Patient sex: F
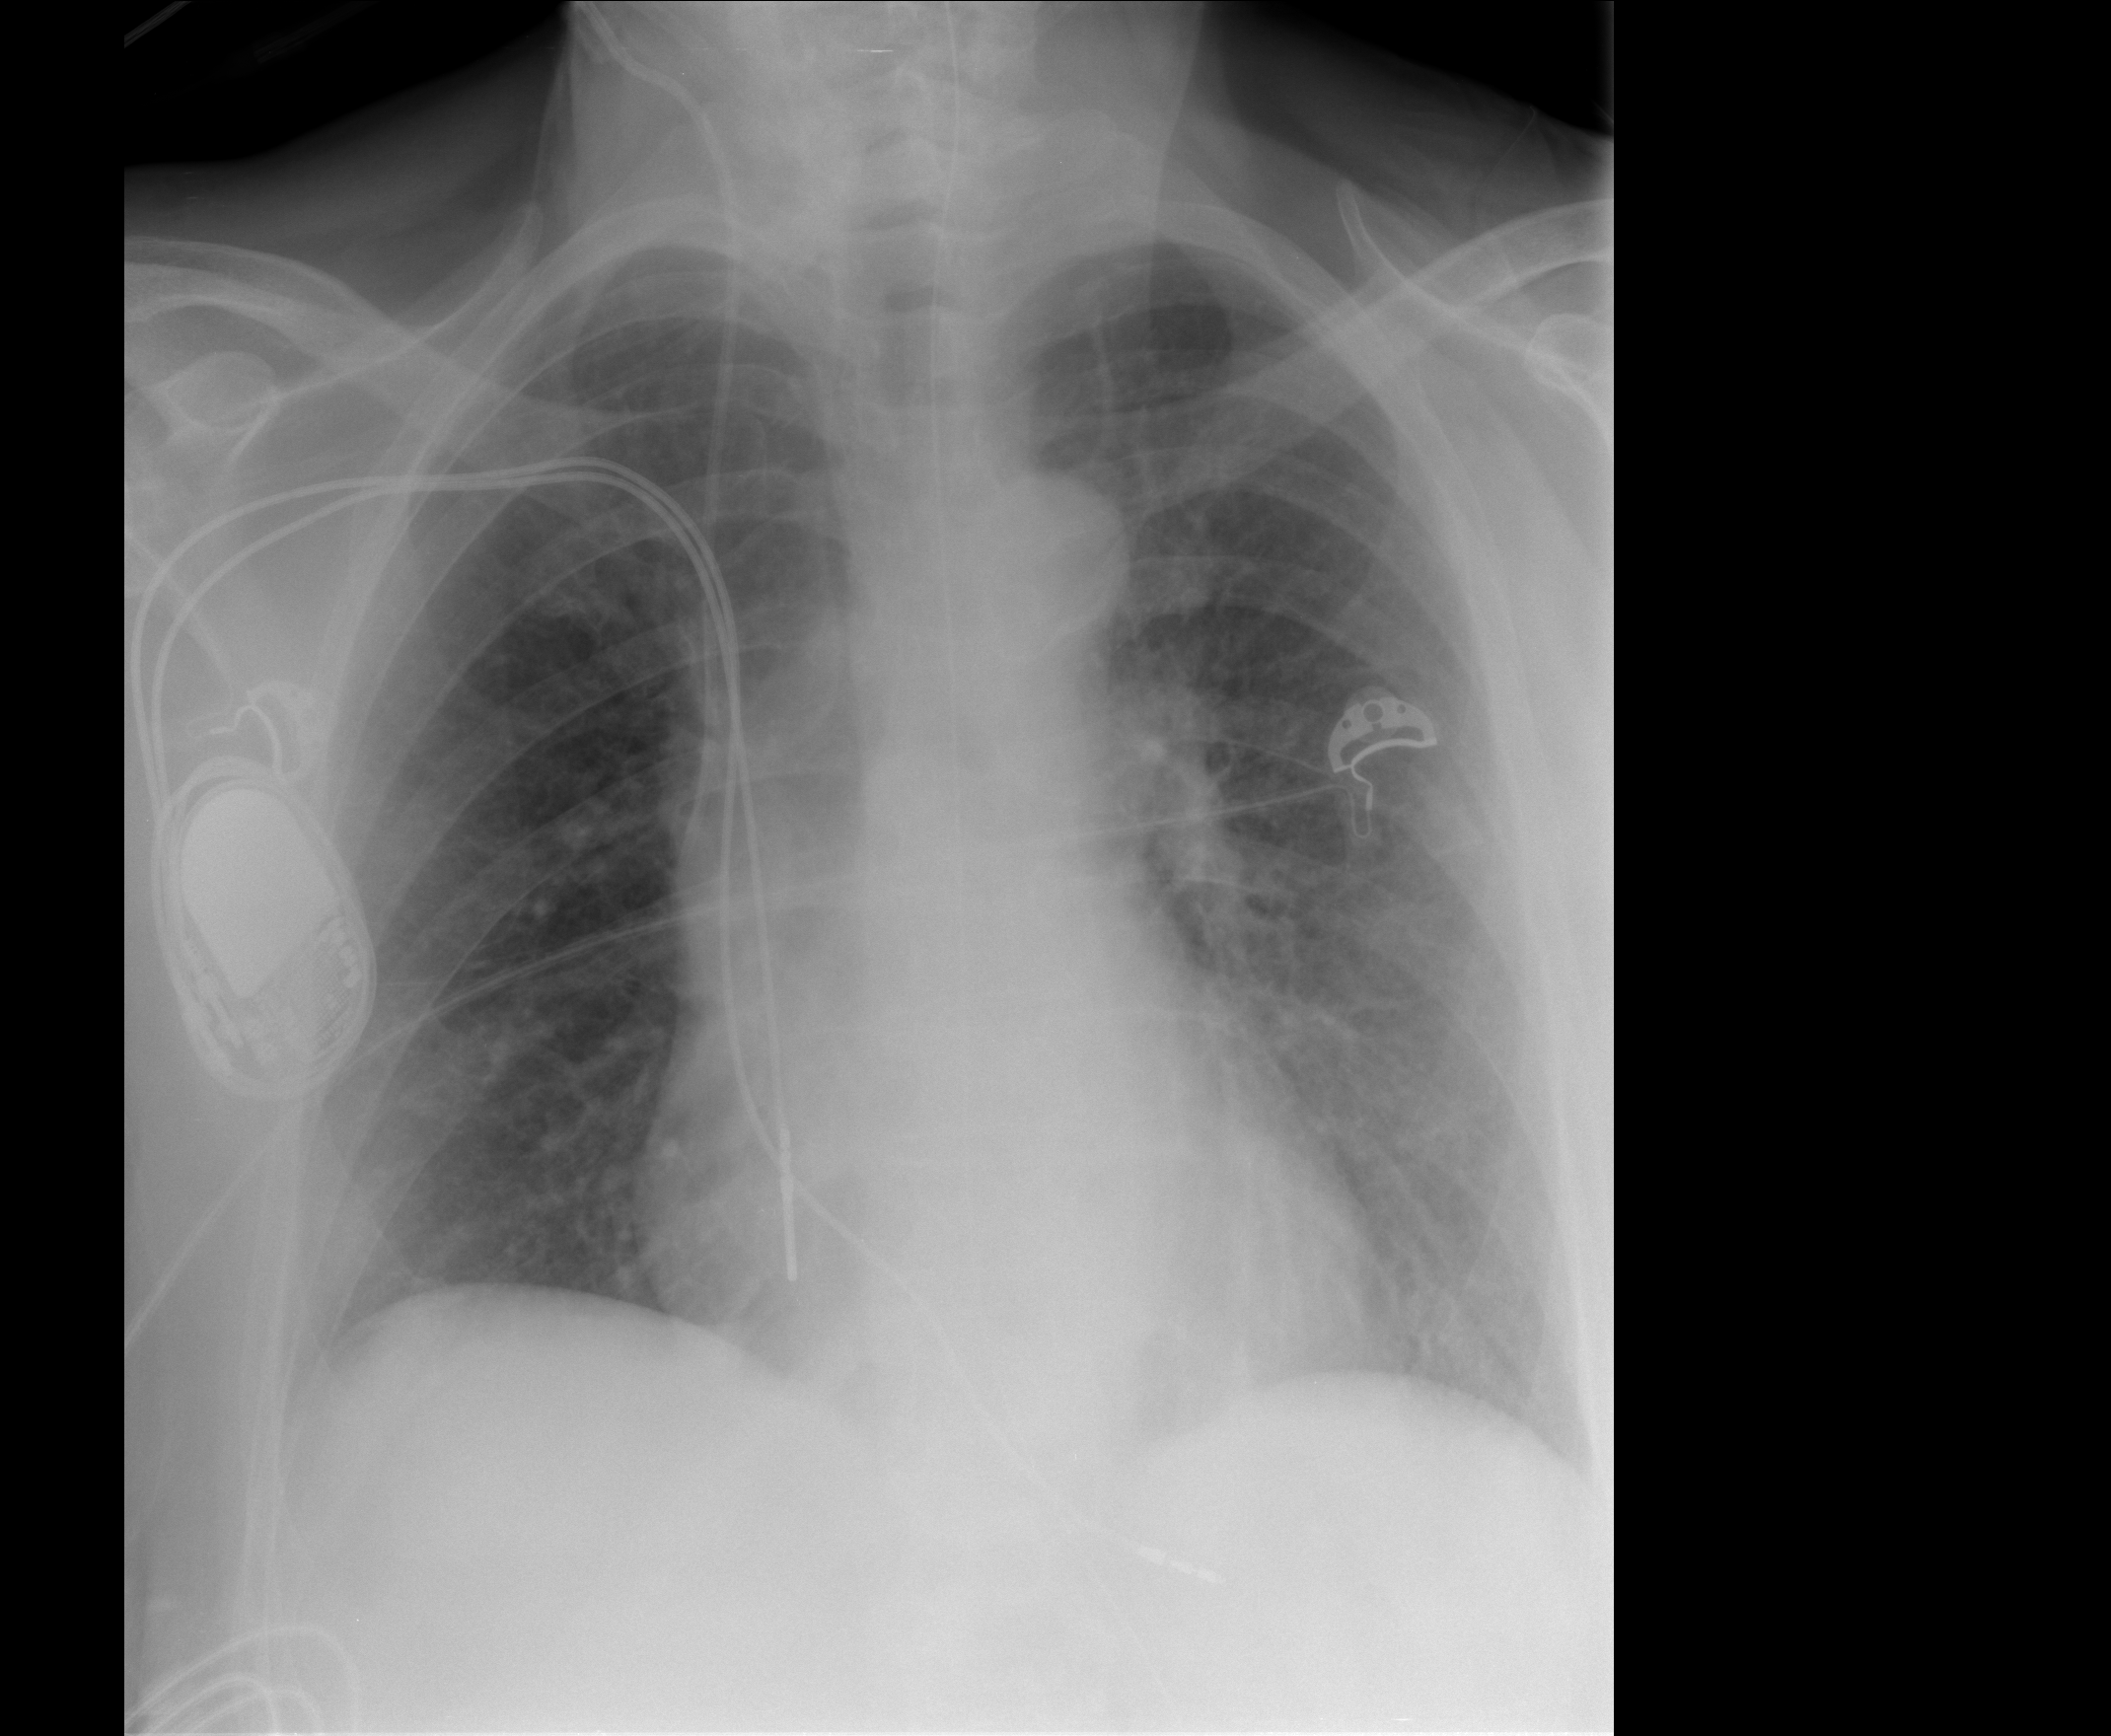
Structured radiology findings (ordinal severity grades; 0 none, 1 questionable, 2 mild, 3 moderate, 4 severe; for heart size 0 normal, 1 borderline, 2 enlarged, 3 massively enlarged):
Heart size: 0
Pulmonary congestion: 1
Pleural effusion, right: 0
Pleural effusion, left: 0
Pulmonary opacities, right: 0
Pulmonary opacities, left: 0
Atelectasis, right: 0
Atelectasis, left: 0